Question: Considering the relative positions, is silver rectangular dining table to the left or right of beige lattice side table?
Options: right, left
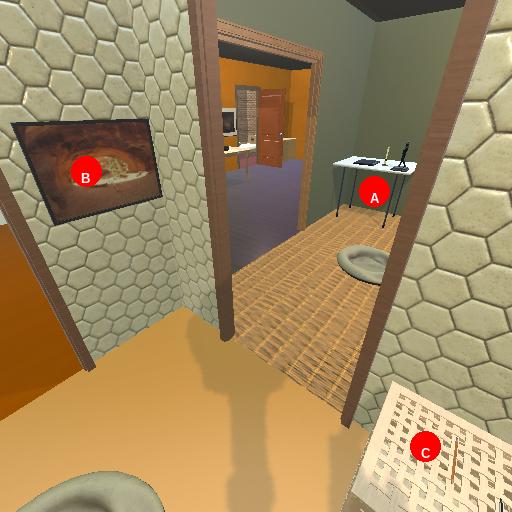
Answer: right